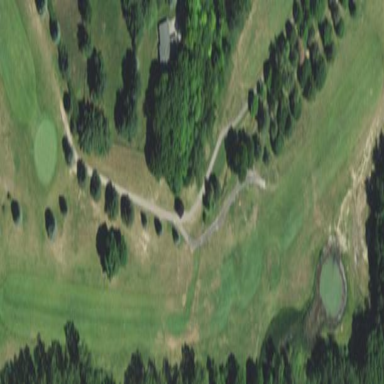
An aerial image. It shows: Grassy area designated as golf fairway.